Question: I have the following three tables. I am trying to inter link (join) among these three tables like this-
link 1
'''
table1.code=table2.account-code
table1.code=table3.t-code
table2.voucher_no=table3.voucher_no
'''

I tried to query in Codeignitier's way but I get an error message that says table1 is not unique or something like that.
here's what I tried(and got the error)
'''
$this->db->select('*');
$this->db->from('table2');
$this->db->join('table3', 'table2.voucher_no = table3.voucher_no');
$this->db->join('table1', '(table1.code = table2.account_code)');
$this->db->join('table1', '(table1.code = table3.t_code)');
'''
Would you please kindly show me where I did wrong?
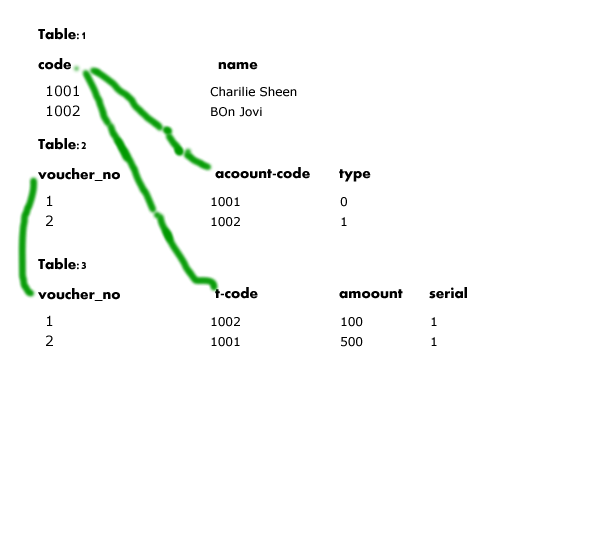
Answer: '''
$this->db->select('table1.* , table2.* , table3.*');
$this->db->from('table2');
$this->db->join('table3', 'table2.voucher_no = table3.voucher_no','left');
$this->db->join('table1', 'table1.code = table2.account_code AND table1.code = table3.t_code','left');
$this->db->get();
'''
If you want to select all three table c my select statment
ALso see how join are used i have removed brackets you used in joins.
EDITED
This will produce this query
'''
SQL: SELECT 'table1'.*, 'table2'.*, 'table3'.* FROM ('table2') LEFT JOIN 'table3' ON 'table2'.'voucher_no' = 'table3'.'voucher_no' LEFT JOIN 'table1' ON 'table1'.'code' = 'table2'.'account_code' AND table1.code = table3.t_code
'''
And for testing purpose
<URL>